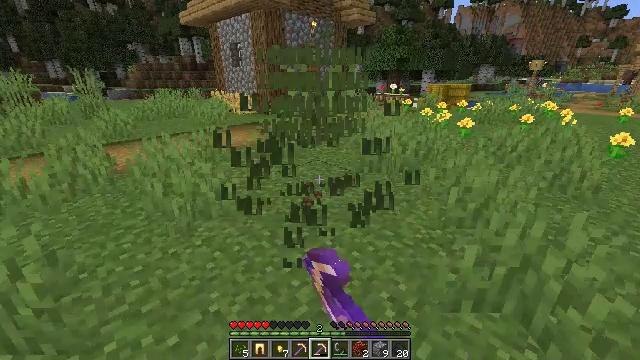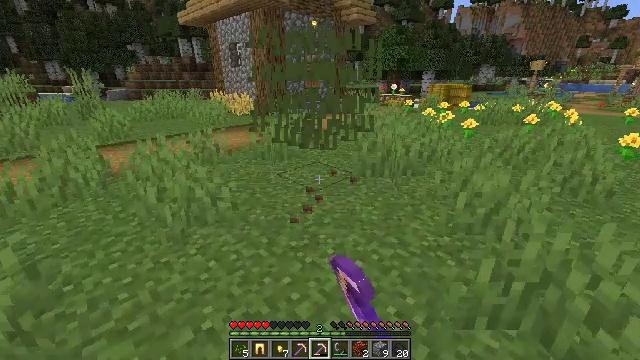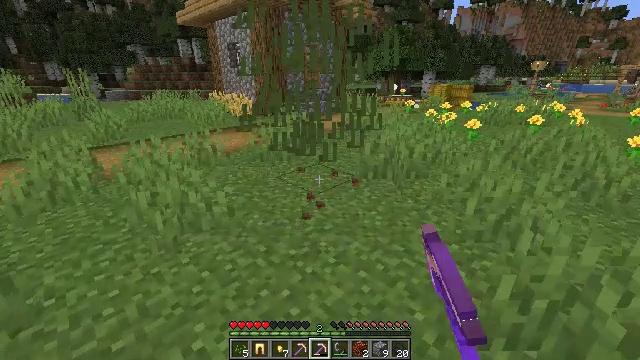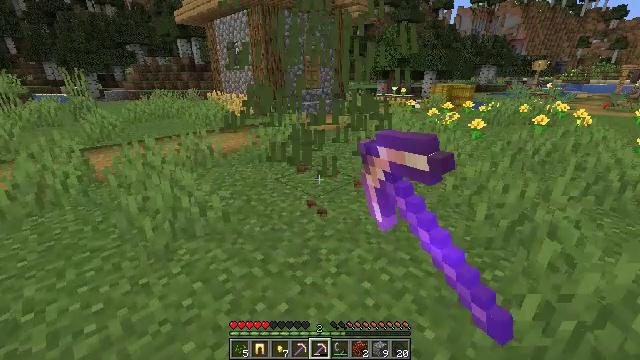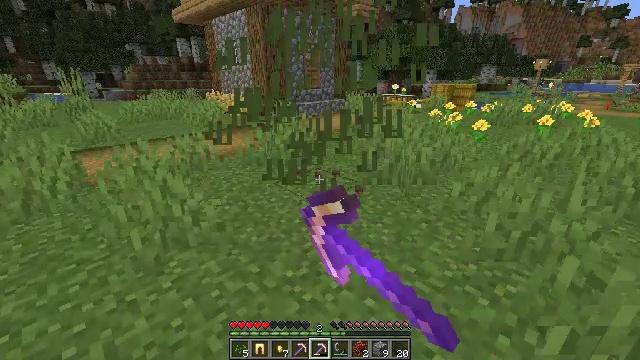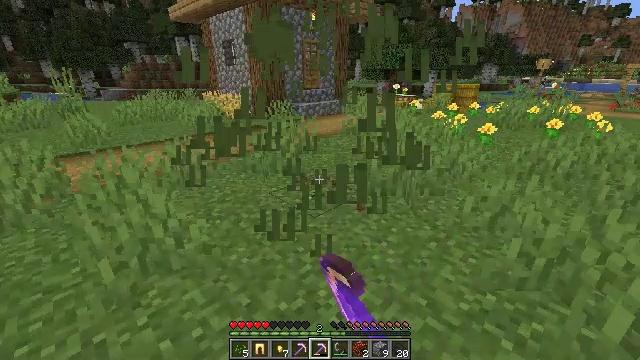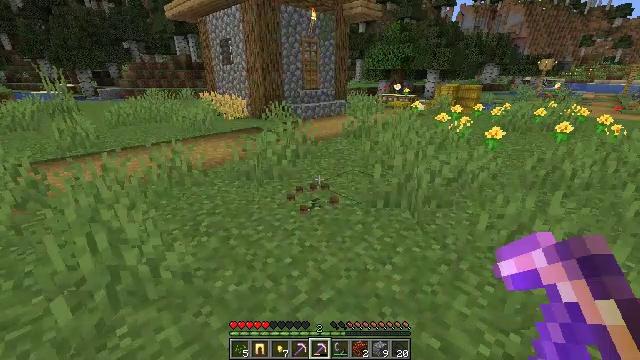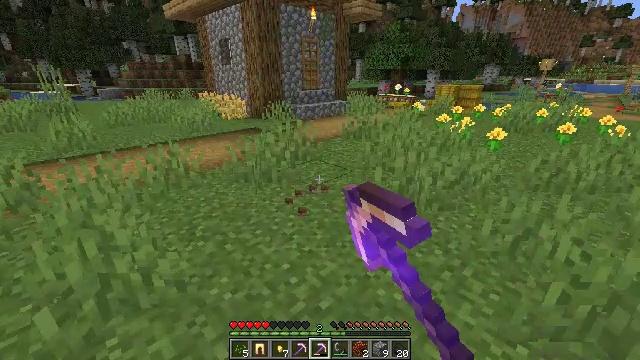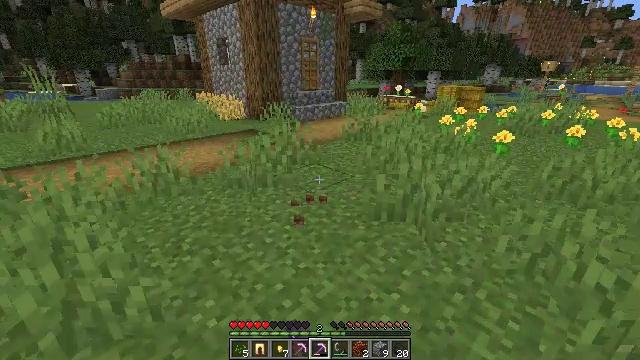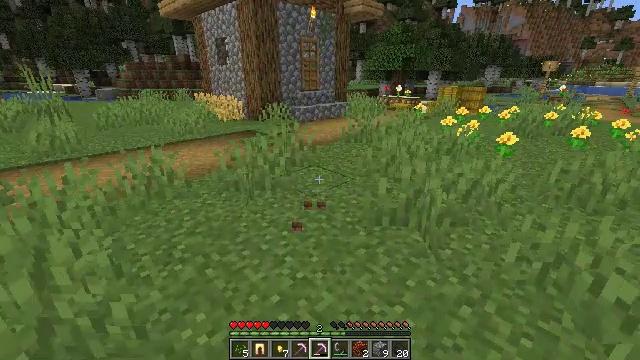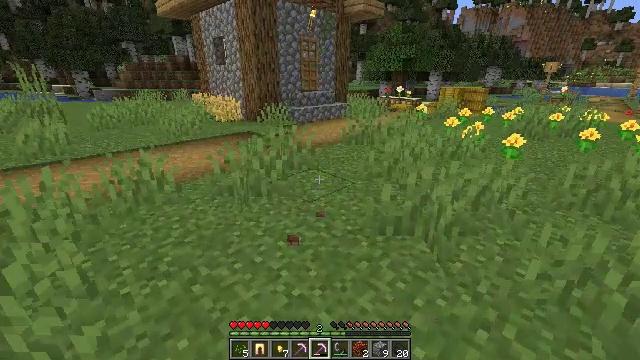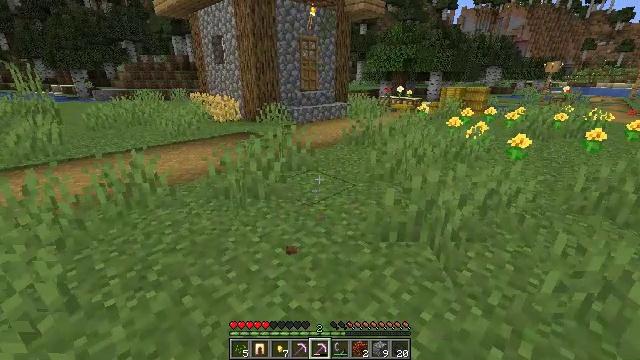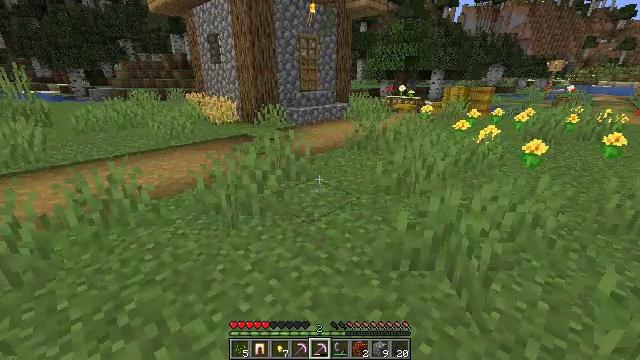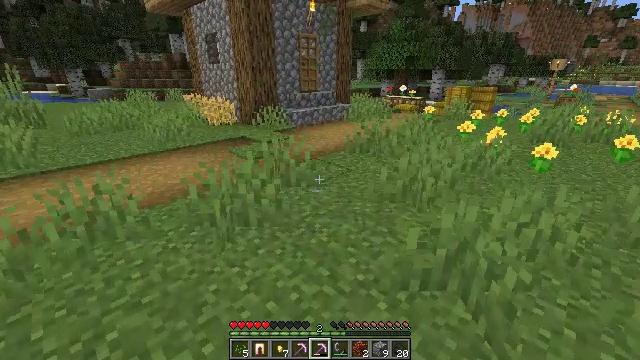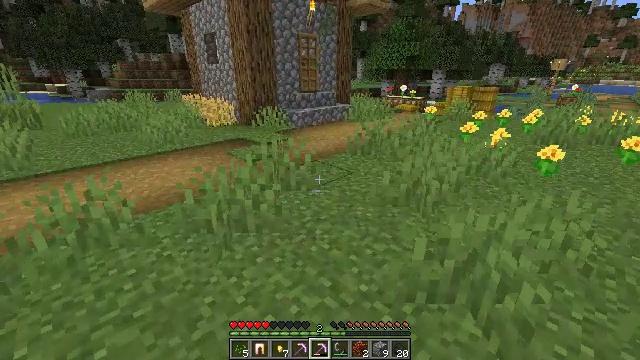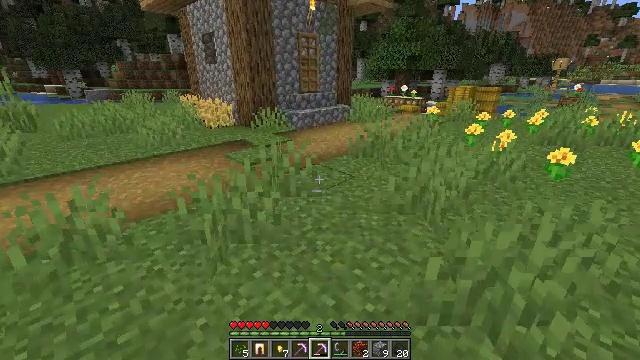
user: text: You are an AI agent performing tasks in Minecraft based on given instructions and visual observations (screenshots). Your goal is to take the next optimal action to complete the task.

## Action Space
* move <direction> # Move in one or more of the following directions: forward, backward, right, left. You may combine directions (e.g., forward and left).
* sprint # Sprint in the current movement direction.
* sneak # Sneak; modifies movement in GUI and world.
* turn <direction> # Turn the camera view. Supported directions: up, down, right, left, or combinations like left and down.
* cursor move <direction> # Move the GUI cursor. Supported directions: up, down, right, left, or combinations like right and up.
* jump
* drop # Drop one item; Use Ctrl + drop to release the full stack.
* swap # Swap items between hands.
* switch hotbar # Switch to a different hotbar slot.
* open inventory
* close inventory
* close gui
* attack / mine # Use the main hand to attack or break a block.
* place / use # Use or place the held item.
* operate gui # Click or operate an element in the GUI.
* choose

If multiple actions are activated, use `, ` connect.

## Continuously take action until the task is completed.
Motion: motion action
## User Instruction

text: Remove the white bed from its place.
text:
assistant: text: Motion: move forward, attack / mine
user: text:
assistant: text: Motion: move forward, attack / mine
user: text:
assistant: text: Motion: move forward, attack / mine
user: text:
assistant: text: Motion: move forward, attack / mine
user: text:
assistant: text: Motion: move forward, attack / mine
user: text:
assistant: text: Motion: move forward, attack / mine
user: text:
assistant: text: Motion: move forward
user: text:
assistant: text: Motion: move forward
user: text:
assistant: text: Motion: move forward
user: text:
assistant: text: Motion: move forward
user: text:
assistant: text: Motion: move forward
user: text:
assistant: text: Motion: move forward
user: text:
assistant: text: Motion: move forward
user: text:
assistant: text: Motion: move forward
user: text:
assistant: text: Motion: move forward
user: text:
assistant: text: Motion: move forward
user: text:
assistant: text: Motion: move forward
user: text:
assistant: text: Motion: move forward
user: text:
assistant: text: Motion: move forward
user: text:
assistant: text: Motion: move forward
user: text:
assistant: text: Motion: move forward
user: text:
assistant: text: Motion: move forward
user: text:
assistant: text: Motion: move forward
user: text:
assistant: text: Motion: move forward
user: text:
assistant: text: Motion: move forward
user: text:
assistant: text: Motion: move forward
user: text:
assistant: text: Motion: move forward, turn up
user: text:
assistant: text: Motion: move forward, turn up
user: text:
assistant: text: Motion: move forward, turn up
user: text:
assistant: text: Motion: move forward, turn up